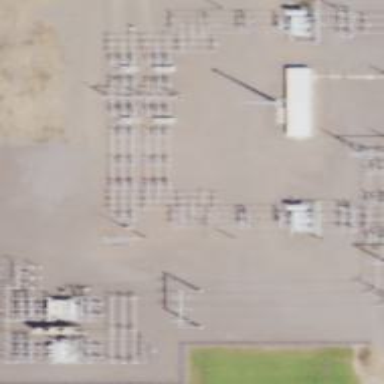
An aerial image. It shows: Mast used for lightning protection.